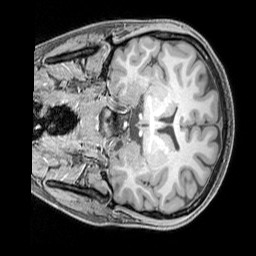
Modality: T1w
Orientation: coronal
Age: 21
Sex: female
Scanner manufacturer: siemens
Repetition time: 2.3 s
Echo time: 0.00226 s